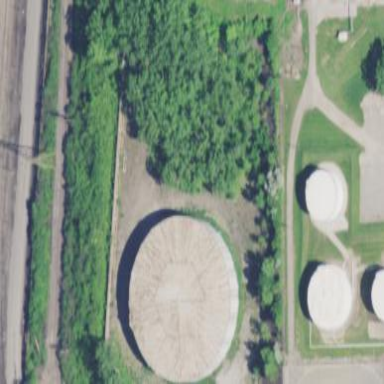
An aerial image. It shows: Storage tank building.